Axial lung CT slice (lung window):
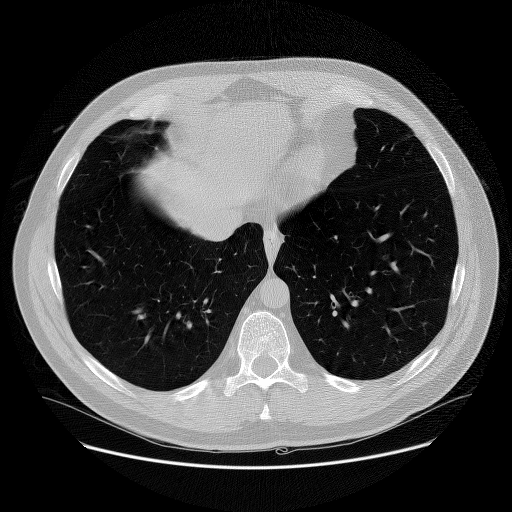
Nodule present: no